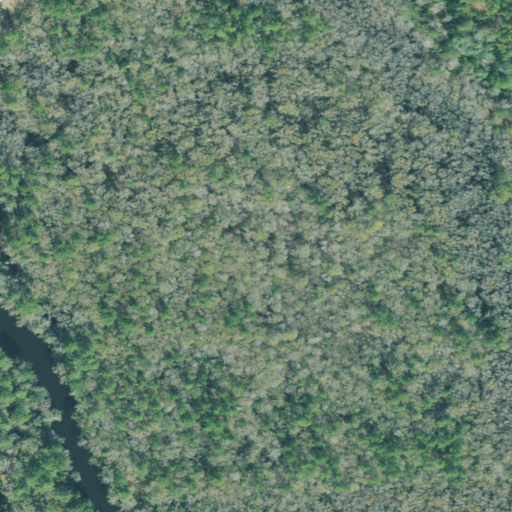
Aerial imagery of cliff(s) in Georgia named Clifton Bluff containing woody wetlands, evergreen forest, open water, herbaceous wetlands, and low intensity development